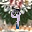
Label: 9